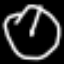
Label: clock